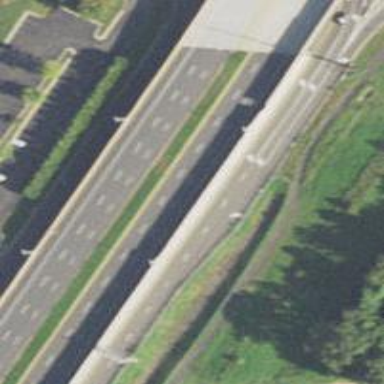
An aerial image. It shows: Trunk link highway with asphalt surface.